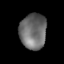
Tissue: lung
Cell type: Myeloid cells
Senescence score: 0.2269
Nuclear area (px): 919
Mean DAPI intensity: 109.403